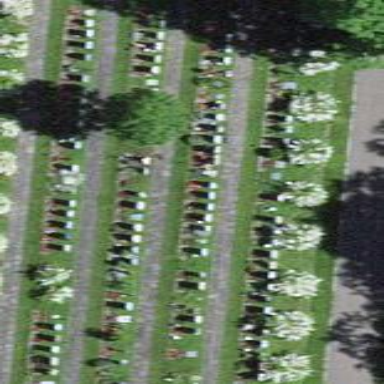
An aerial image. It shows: Graveyard.